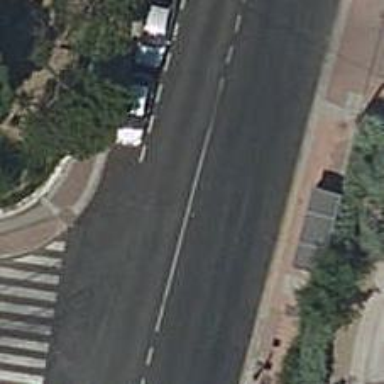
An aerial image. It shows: Tertiary road with asphalt surface.